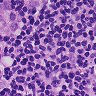
Metastatic tissue present: yes